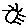
Label: sun